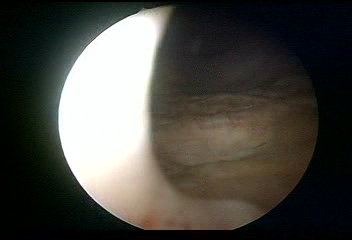
Modality: WLC
Class: Normal mucosa
Bladder cancer association: No